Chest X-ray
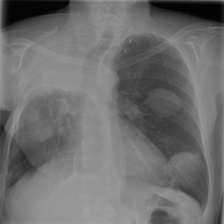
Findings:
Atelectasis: negative
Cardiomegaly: negative
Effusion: negative
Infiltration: negative
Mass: negative
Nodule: negative
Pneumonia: negative
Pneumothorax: negative
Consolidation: negative
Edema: negative
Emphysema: negative
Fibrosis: negative
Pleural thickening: negative
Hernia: negative